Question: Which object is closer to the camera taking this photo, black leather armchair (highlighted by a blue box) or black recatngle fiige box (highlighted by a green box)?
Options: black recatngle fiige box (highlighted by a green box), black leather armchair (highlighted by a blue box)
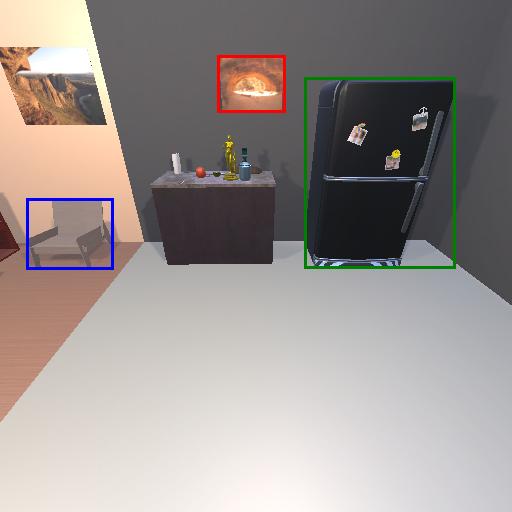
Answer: black recatngle fiige box (highlighted by a green box)